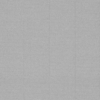
Label: dusty